Question: Consider the following table (snapshot):

I would like to write a query to select rows from the table for which
-
Any idea how to do that?
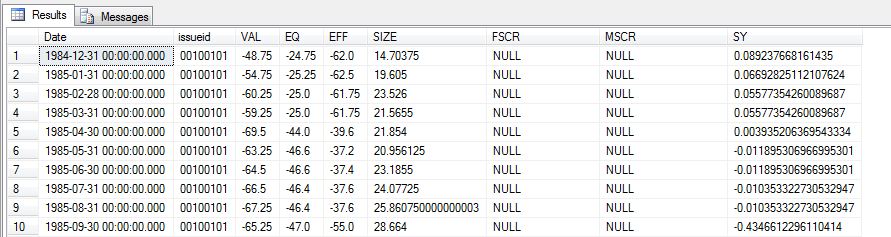
Answer: Nothing fancy here, just count the number of non-null per row:
'''
SELECT *
FROM Table1
WHERE
IIF(VAL IS NULL, 0, 1) +
IIF(EQ IS NULL, 0, 1) +
IIF(EFF IS NULL, 0, 1) +
IIF(SIZE IS NULL, 0, 1) +
IIF(FSCR IS NULL, 0, 1) +
IIF(MSCR IS NULL, 0, 1) +
IIF(SY IS NULL, 0, 1) >= 4
'''
Just noticed you tagged sql-server-2005. 'IIF' is sql server 2012, but you can substitue 'CASE WHEN VAL IS NULL THEN 1 ELSE 0 END'.